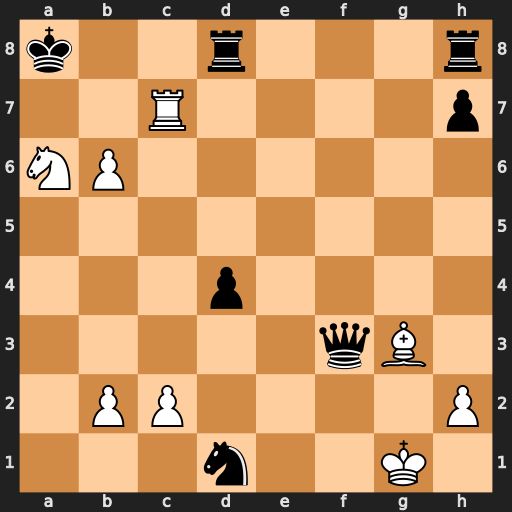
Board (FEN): k2r3r/2R4p/NP6/8/3p4/5qB1/1PP4P/3n2K1
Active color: w
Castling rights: -
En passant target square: -
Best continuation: Ra7#